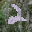
Label: 2